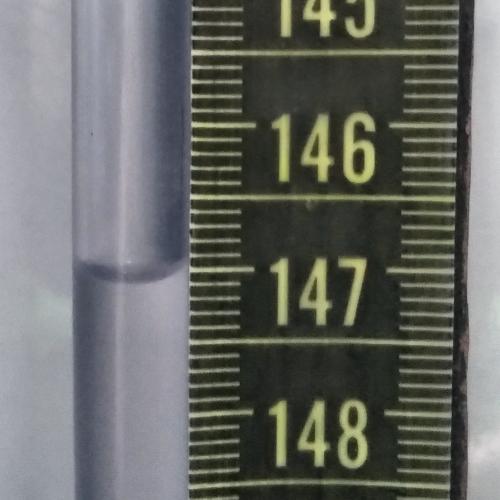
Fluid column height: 147.0 cm